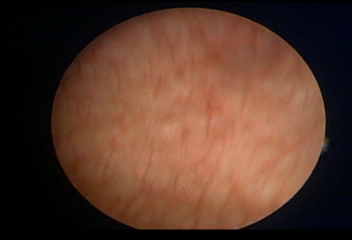
Modality: WLC
Class: Normal mucosa
Bladder cancer association: No